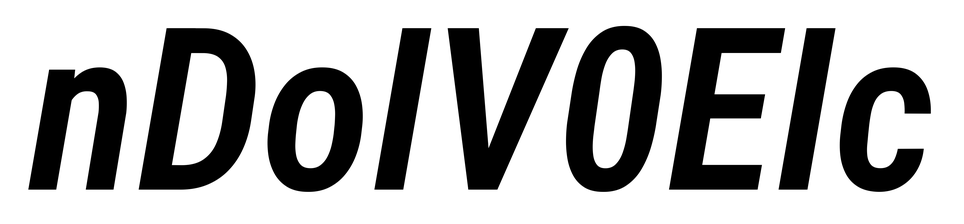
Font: Roboto-Italic_Condensed_SemiBold_Italic